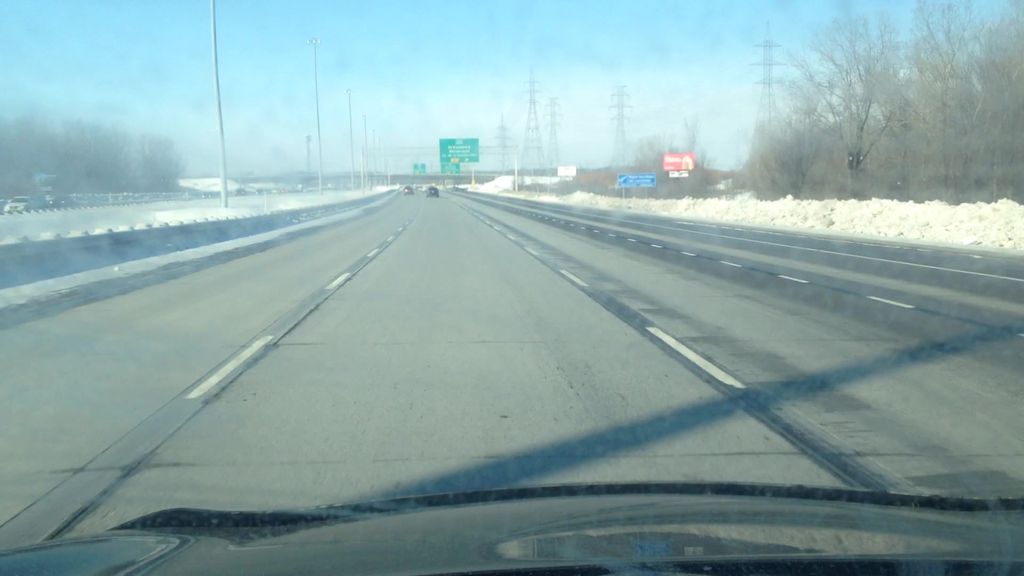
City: montreal